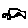
Label: car